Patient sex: M
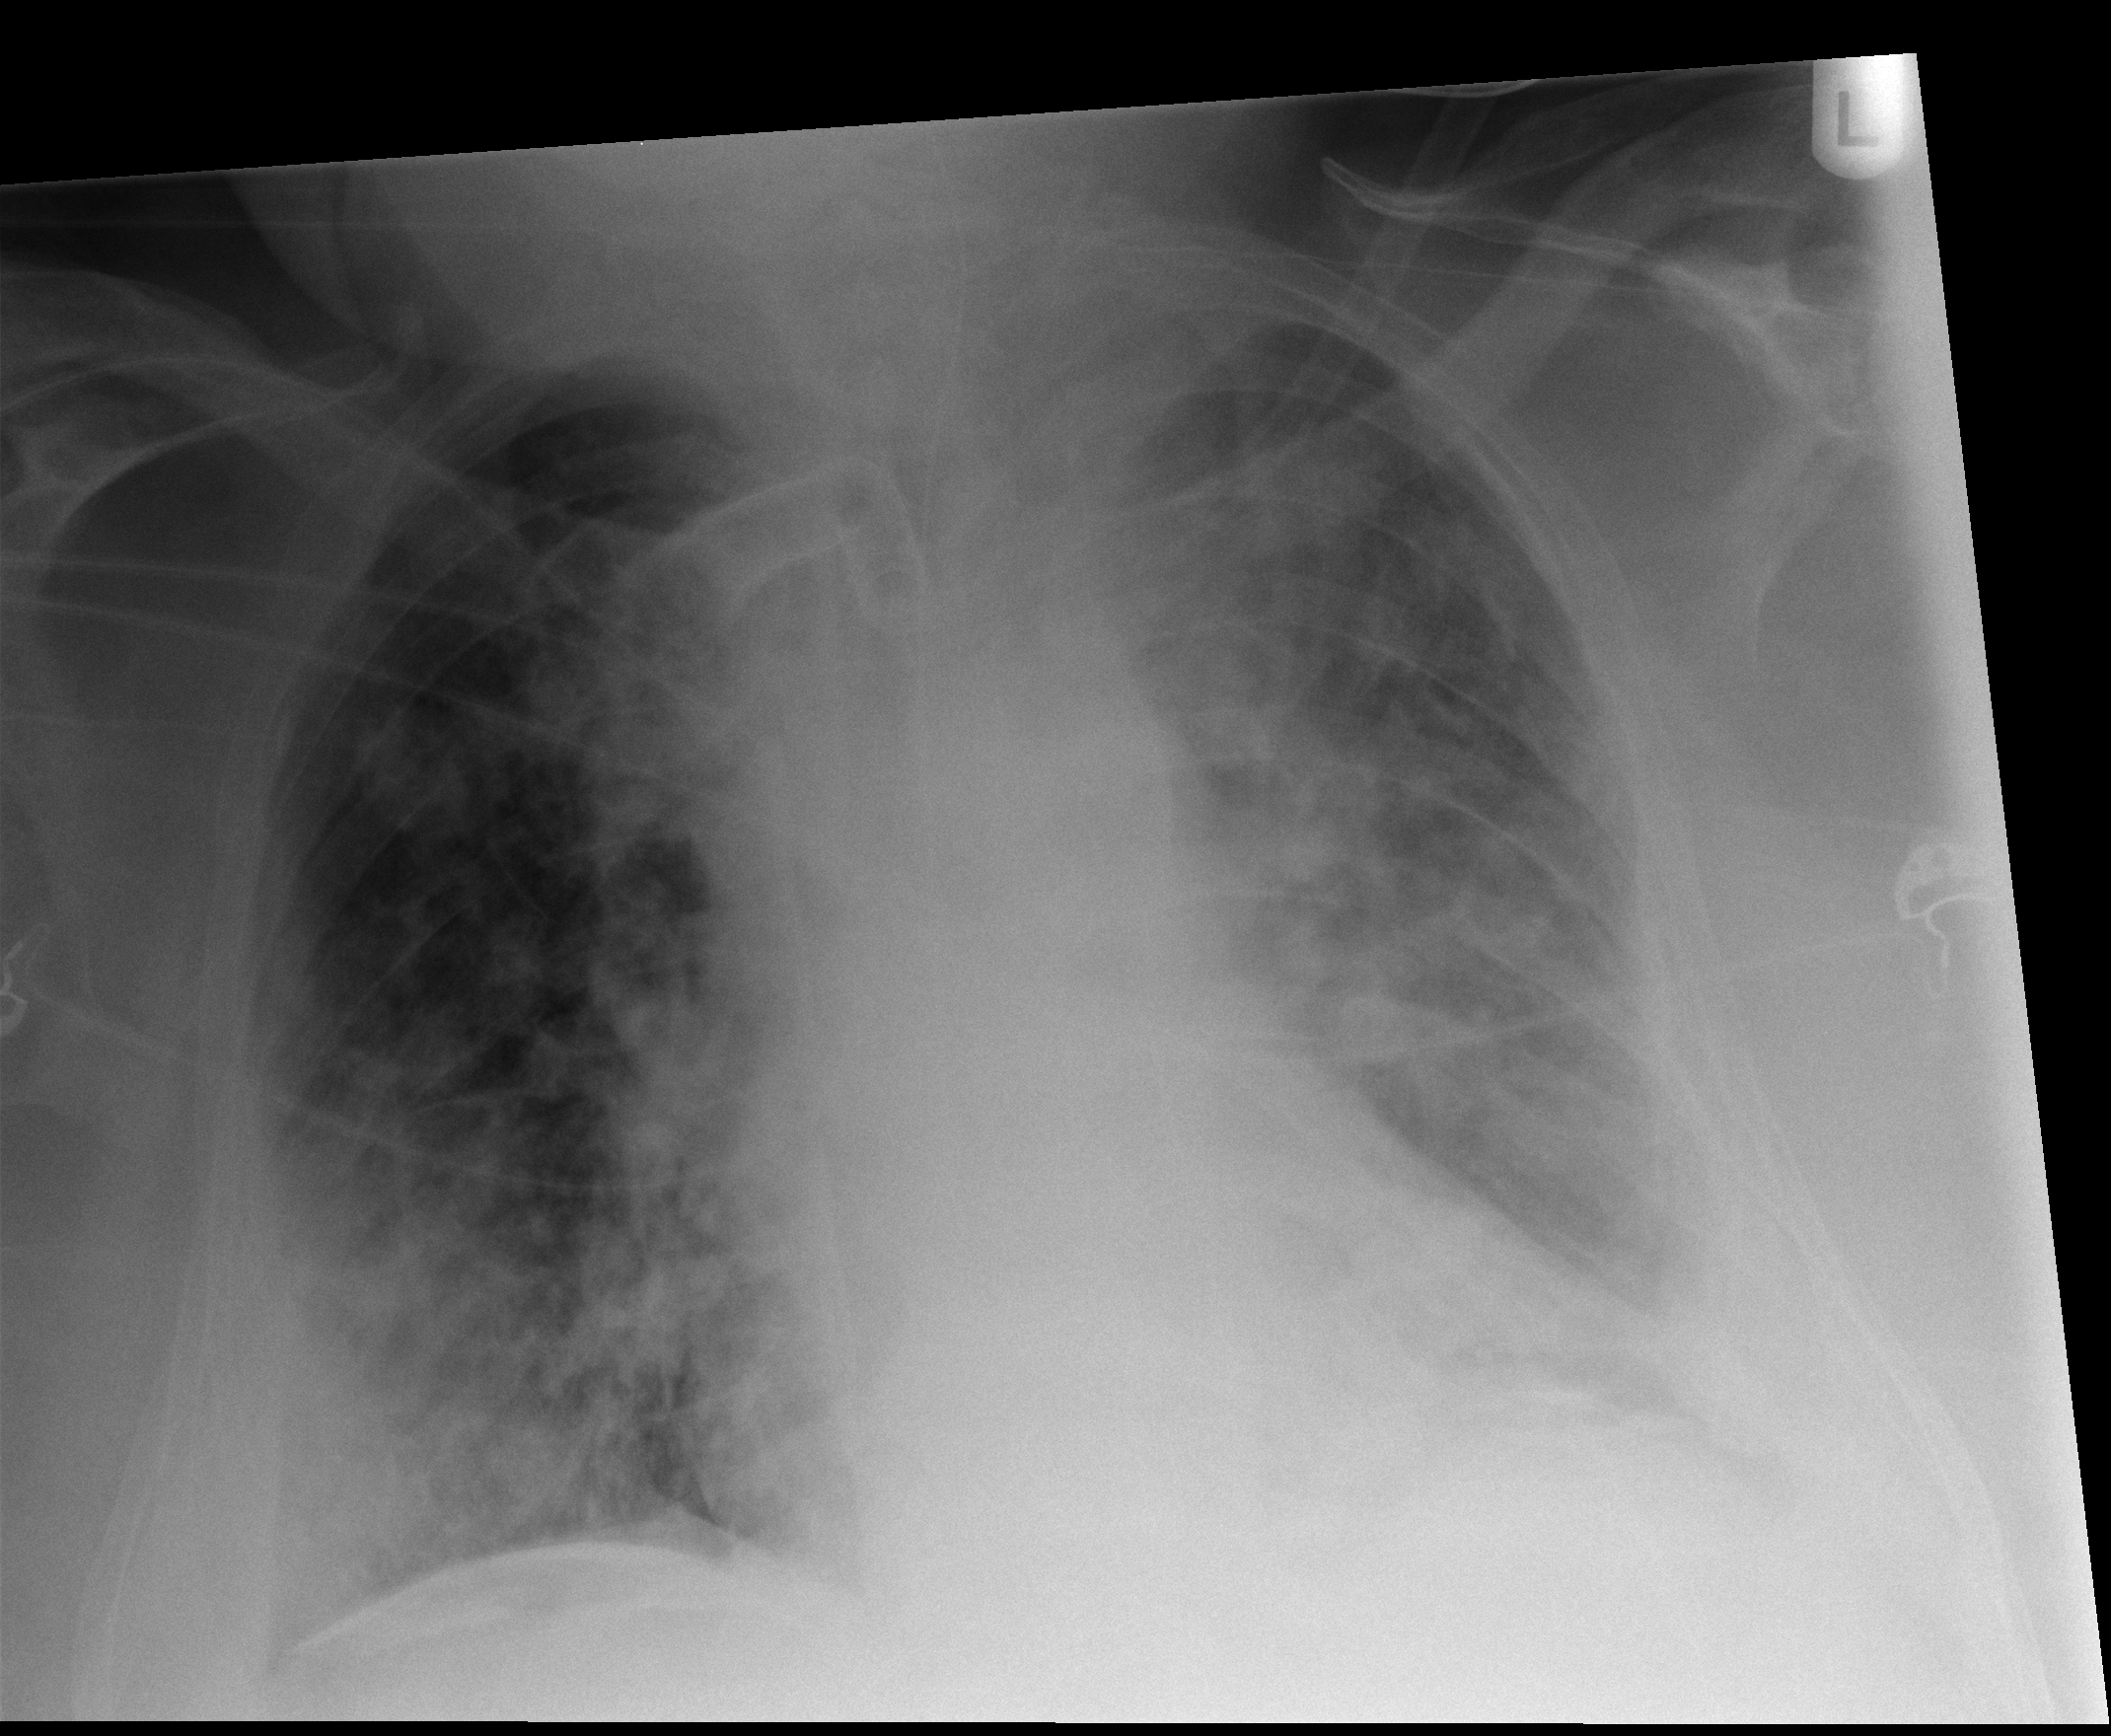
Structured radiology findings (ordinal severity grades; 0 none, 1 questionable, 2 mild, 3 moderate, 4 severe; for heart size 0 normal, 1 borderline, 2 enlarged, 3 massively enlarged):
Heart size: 0
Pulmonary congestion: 2
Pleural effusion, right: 1
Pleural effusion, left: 1
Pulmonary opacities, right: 3
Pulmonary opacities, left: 3
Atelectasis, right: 2
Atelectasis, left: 0